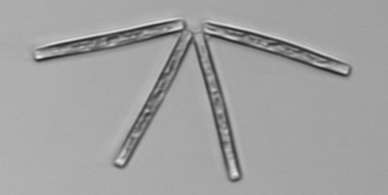
Label: Thalassionema